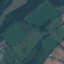
Land use / land cover: Pasture